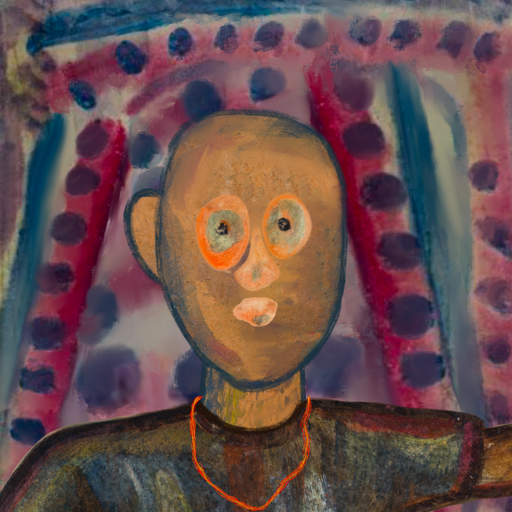
Background: HillGirl, Head And Neck Front: In_The_Sun, Face Front: Childish, Bust: Mosgoul, Hair Front: Blank, Head Accessory: Blank, Second Necklace: Gypsy_Mother_2, Necklace: Blank, Baby: Blank